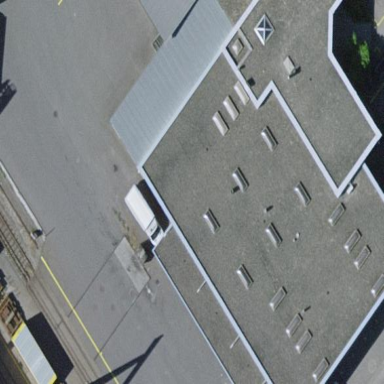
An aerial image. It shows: Industrial building.